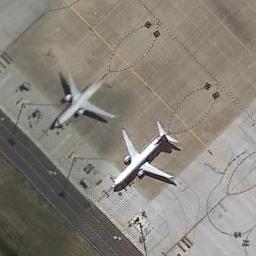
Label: airplane